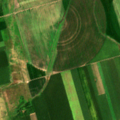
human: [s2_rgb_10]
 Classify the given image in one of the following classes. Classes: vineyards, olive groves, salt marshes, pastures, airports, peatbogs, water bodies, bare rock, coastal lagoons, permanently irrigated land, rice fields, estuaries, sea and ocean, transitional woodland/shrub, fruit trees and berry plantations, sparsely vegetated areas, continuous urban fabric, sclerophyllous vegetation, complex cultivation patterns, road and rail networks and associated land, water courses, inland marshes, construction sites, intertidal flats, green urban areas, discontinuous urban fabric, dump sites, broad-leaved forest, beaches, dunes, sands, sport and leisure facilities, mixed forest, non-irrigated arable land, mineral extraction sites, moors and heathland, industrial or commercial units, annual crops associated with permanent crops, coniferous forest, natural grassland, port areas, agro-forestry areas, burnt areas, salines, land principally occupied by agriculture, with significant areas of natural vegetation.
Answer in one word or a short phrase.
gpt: non-irrigated arable land, pastures